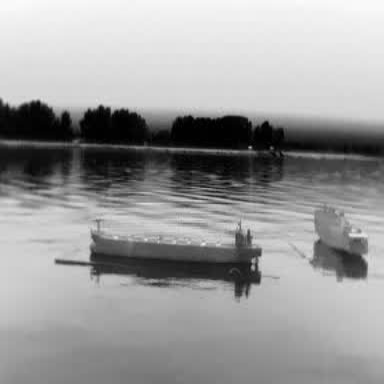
There are two objects shown in the infrared image, including a liner, and a container_ship.